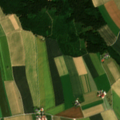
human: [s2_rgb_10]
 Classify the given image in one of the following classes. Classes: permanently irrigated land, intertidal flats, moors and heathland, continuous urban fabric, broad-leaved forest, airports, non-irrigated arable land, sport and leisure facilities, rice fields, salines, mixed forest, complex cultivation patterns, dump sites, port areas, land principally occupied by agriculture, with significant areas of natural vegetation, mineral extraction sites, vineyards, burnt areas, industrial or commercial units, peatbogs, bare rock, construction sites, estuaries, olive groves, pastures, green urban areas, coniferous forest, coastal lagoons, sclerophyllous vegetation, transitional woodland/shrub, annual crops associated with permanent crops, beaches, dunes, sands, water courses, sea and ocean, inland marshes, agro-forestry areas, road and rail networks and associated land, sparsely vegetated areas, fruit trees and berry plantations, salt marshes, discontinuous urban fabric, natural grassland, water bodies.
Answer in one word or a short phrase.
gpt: non-irrigated arable land, land principally occupied by agriculture, with significant areas of natural vegetation, coniferous forest